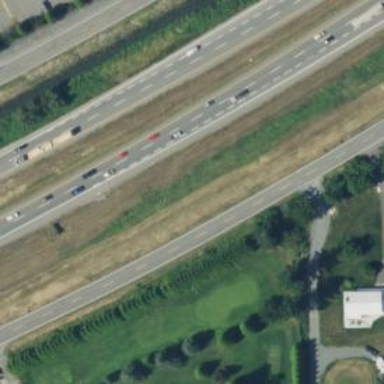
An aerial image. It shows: Area with grass used as rough in golf course.